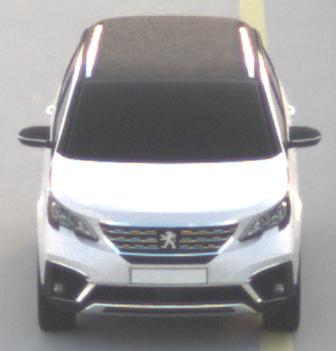
Make: Peugeot
Model: 5008 1.2 PureTech 130 Active
Detailed model: 5008 (II) (03/17 - 09/20)
Model produced from: 2017/03
Model produced until: 2018/07
Doors: 5
Color: white
Road condition: dry road
Daytime: sunrise or sunset
Contrast: low contrast